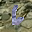
Label: 6